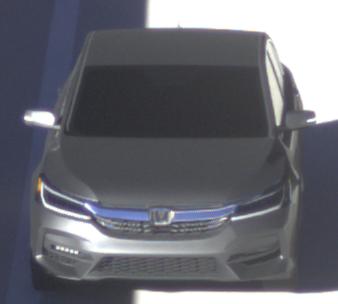
Make: Honda
Model: Accord Hybrid
Detailed model: 9. Generation
Model produced from: 2015
Model produced until: 2019
Doors: 4
Color: gray
Road condition: dry road
Daytime: sunrise or sunset
Contrast: high contrast